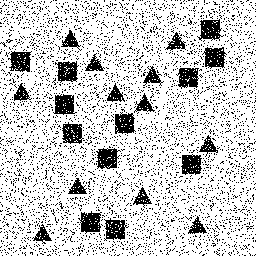
Squares: 12
Triangles: 12
Stars: 0
Total shapes: 24